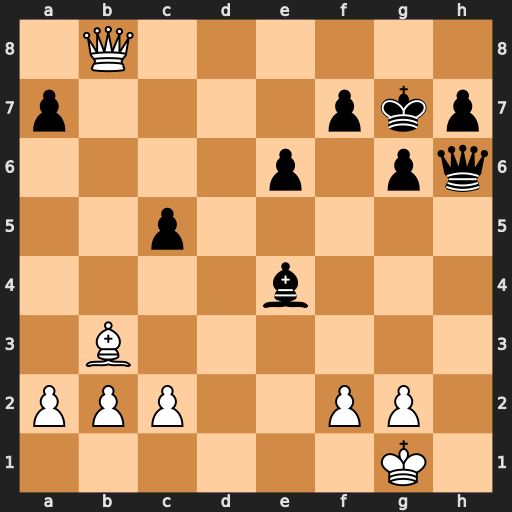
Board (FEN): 1Q6/p4pkp/4p1pq/2p5/4b3/1B6/PPP2PP1/6K1
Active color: w
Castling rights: -
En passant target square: -
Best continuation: Qe5+ Kg8 Qxe4 Qc1+ Kh2